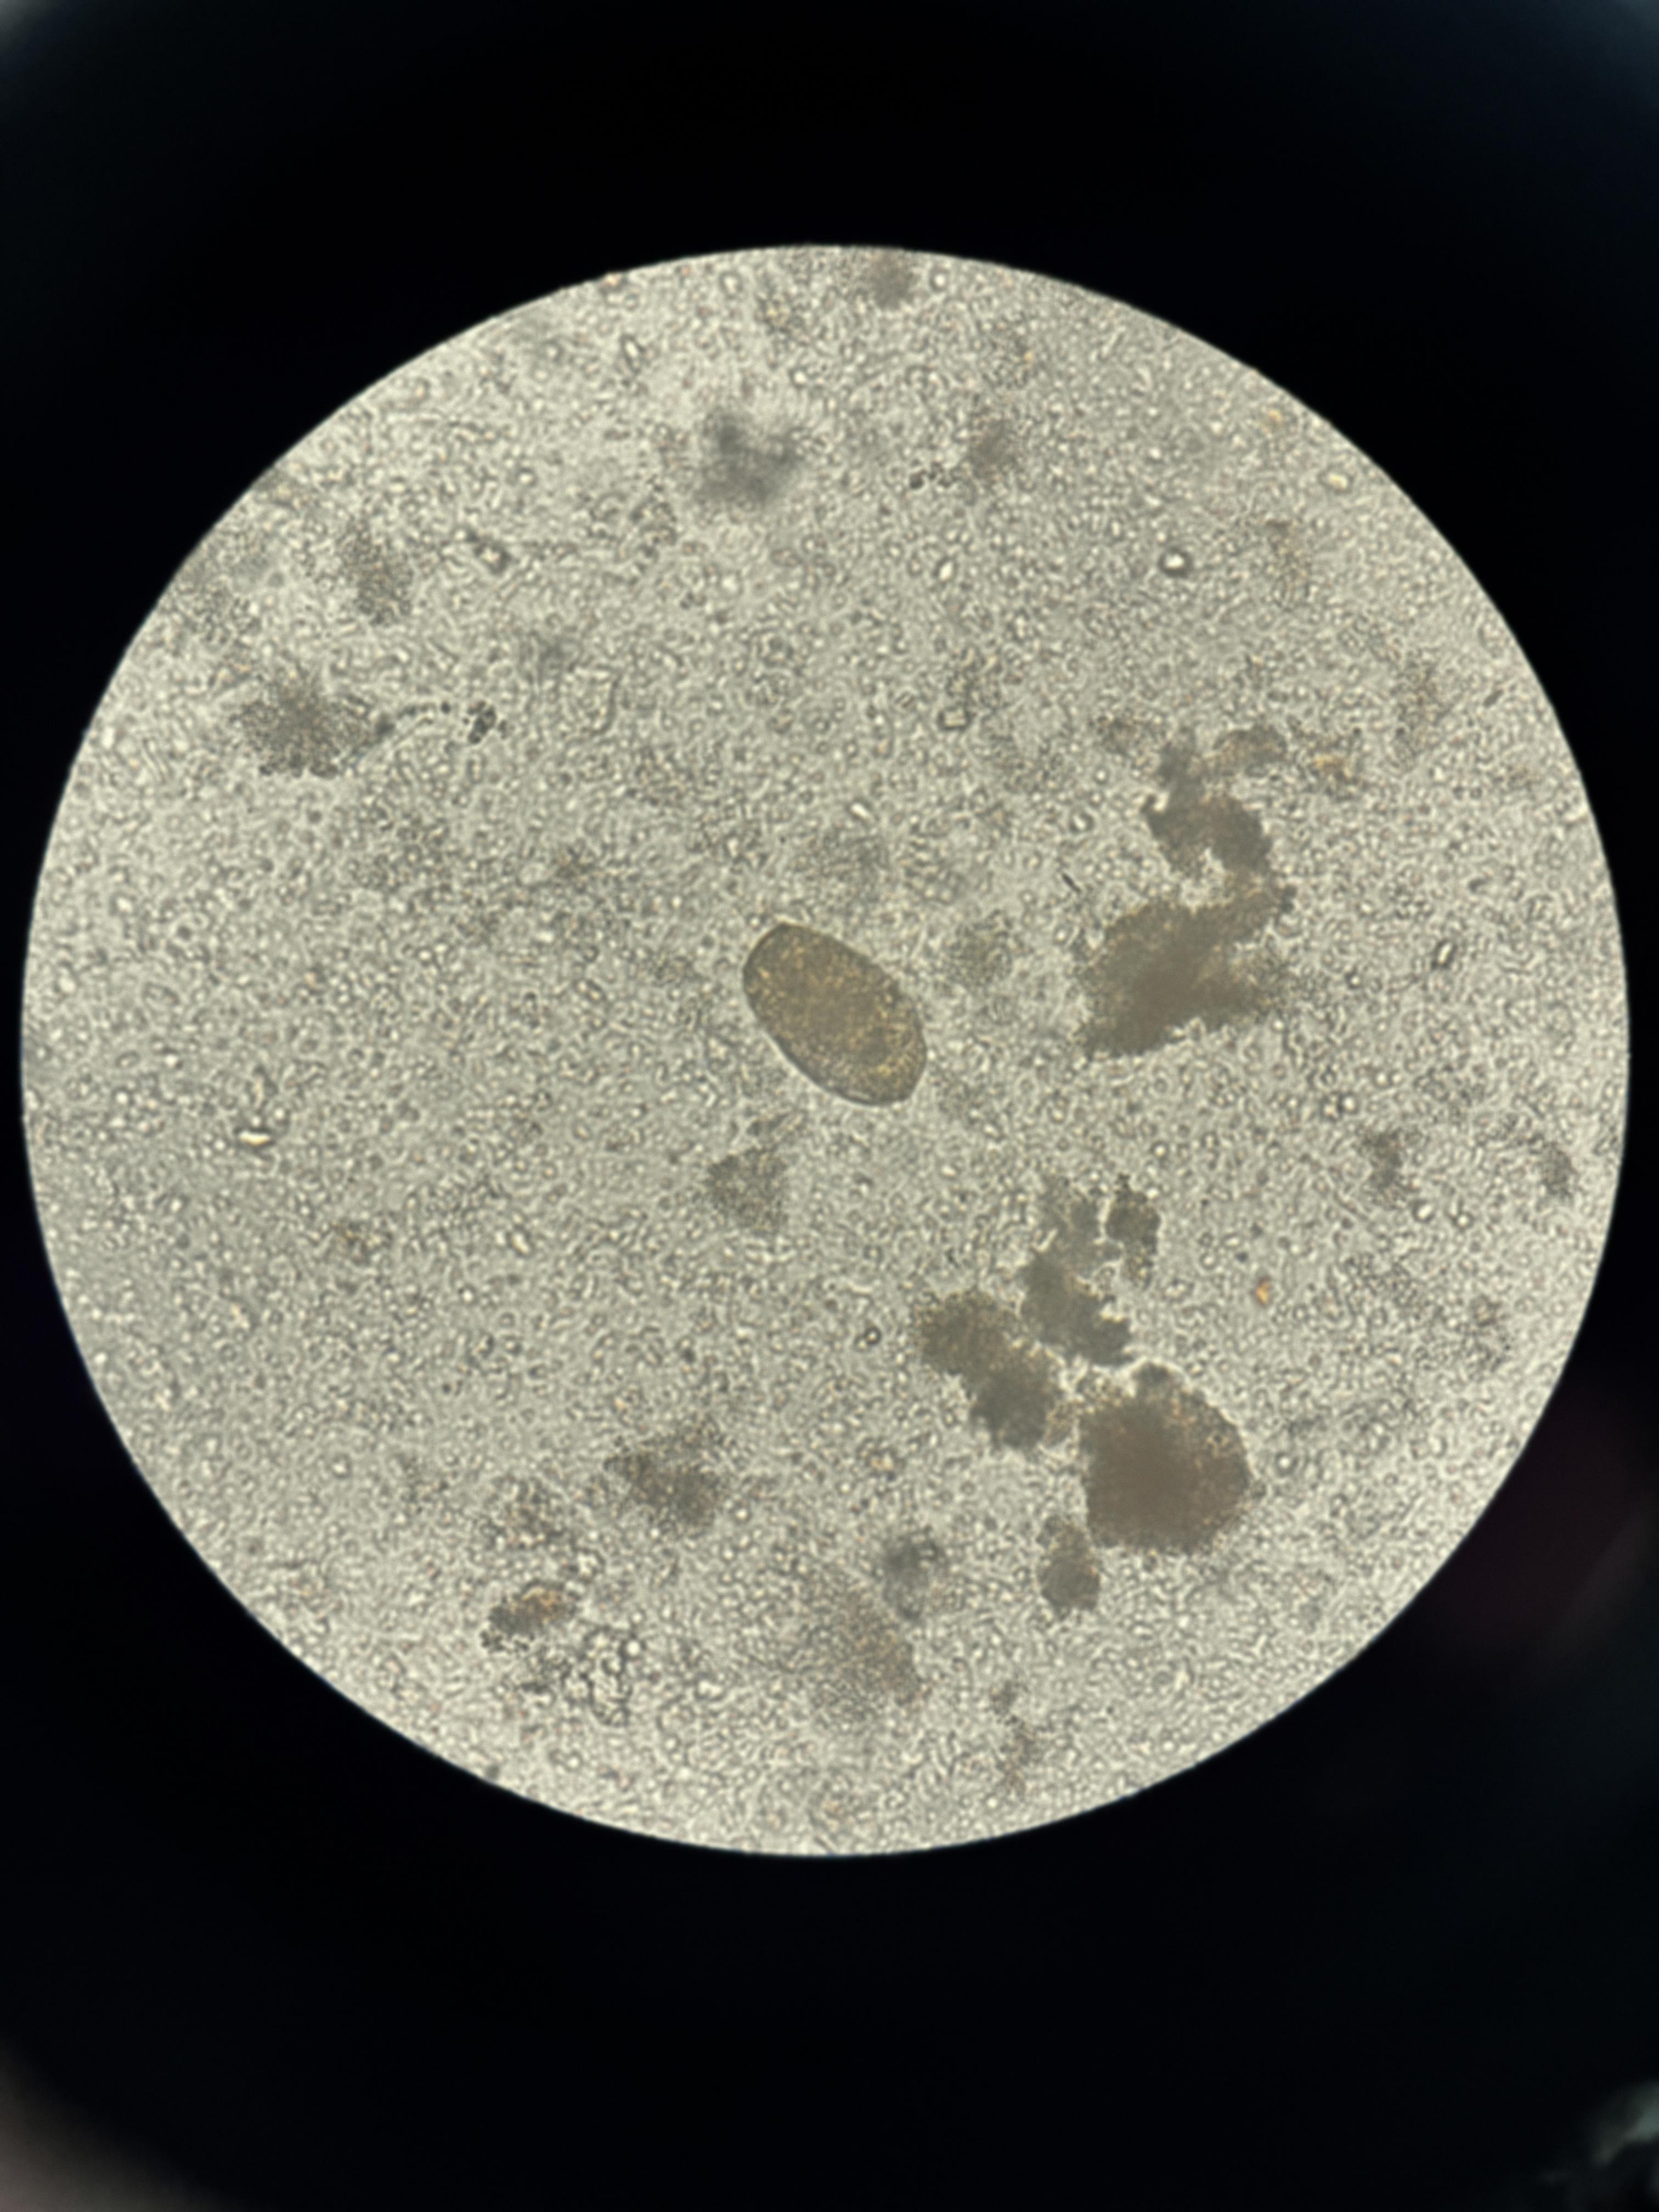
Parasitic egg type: Paragonimus spp